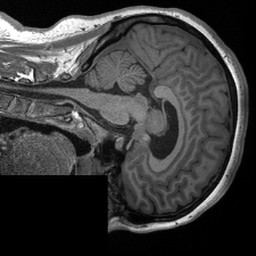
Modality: T1w
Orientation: sagittal
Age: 32
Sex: female